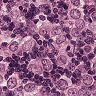
Metastatic tissue present: yes